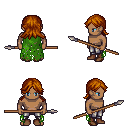
a pixel art fantasy rpg character, male body template, human, dark skin, green tattered cape, metal pants, brunette loose hair, brown shoes, spear, four views (front, back, left, right), 2x2 character sprite sheet, small pixel art, hard edges, no anti-aliasing